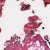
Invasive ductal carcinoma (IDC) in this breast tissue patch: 0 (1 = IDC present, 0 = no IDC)